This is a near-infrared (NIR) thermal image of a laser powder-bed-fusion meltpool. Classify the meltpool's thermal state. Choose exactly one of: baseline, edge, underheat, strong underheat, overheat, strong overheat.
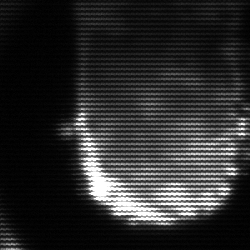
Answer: baseline